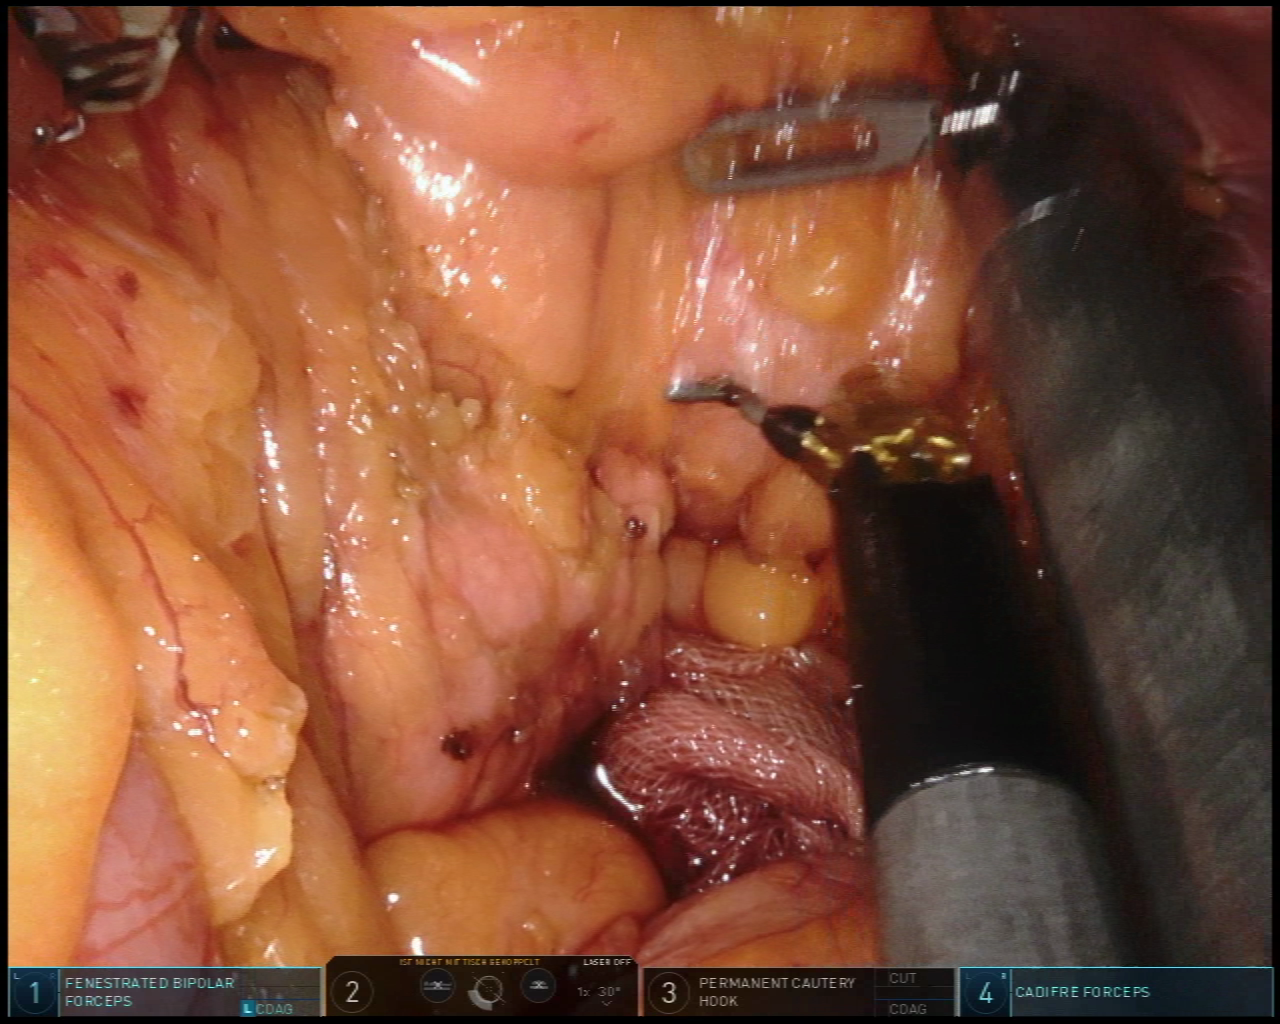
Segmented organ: pancreas
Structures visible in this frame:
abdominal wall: yes
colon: yes
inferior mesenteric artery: no
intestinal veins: no
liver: no
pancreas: yes
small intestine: no
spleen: no
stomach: no
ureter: no
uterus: no
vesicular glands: no